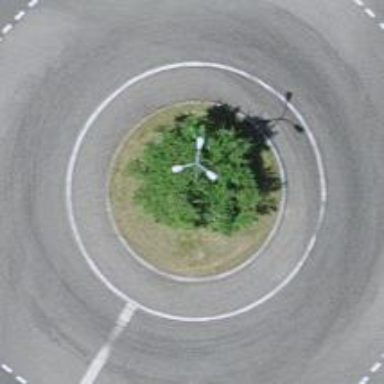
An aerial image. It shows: Primary highway with asphalt surface leading to roundabout.